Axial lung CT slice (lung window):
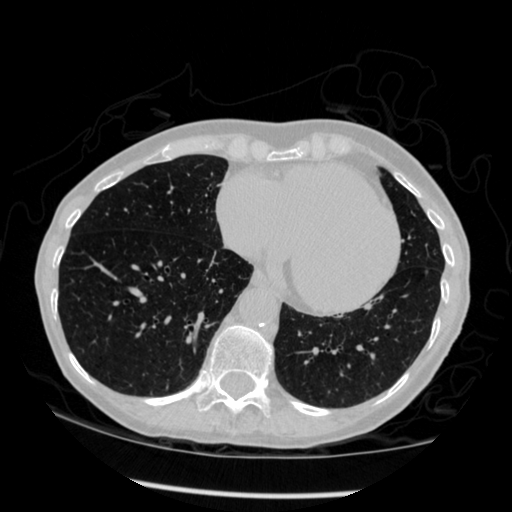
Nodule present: yes
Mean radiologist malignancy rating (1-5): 2